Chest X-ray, PA view. Patient: 11 years old, sex M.
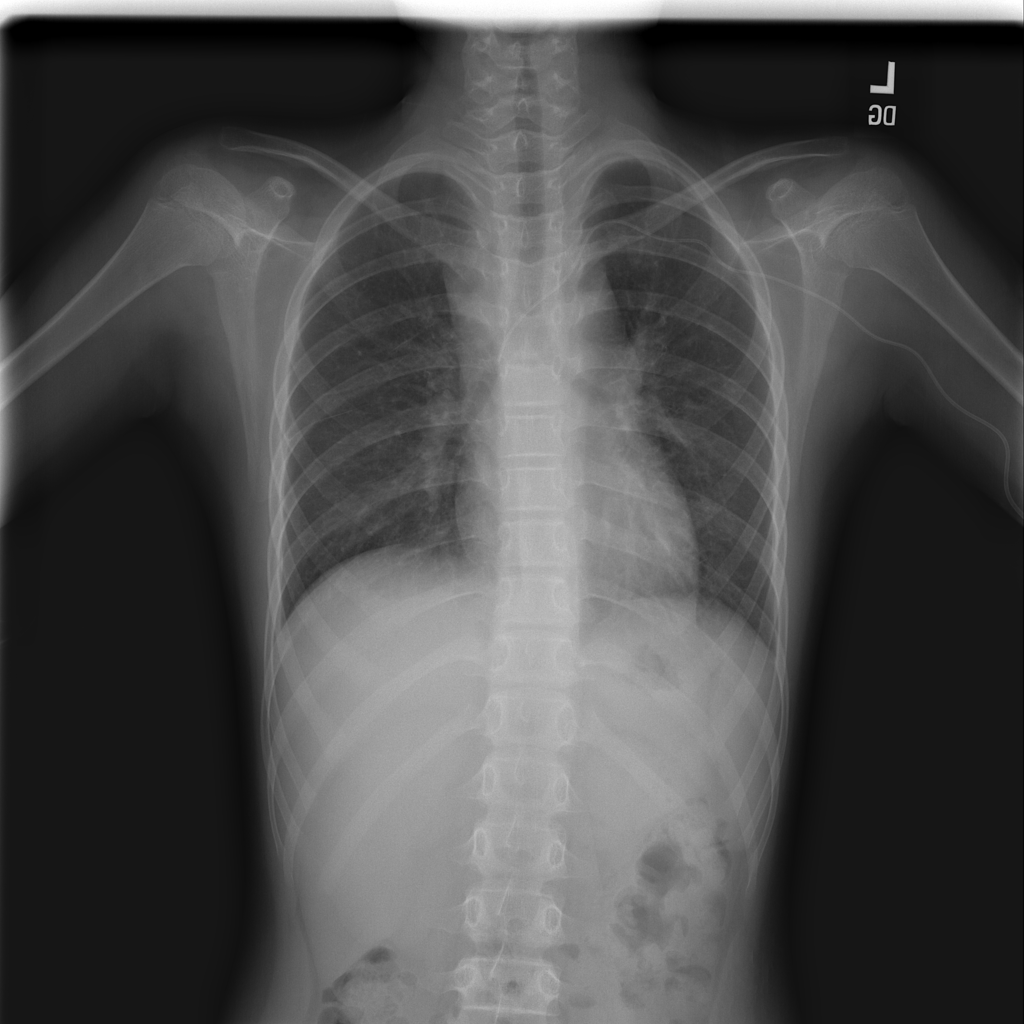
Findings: Mass